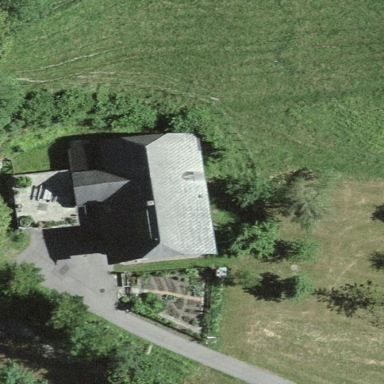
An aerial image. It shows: Farm building.